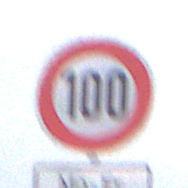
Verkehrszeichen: Geschwindigkeit100
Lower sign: ZeitangabenMitBeschraenkungAufWochentage2
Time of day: Midday
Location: Outdoor (Nature)
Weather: PartlyCloudy
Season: NotSpecified
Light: Natural